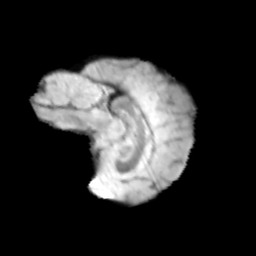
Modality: T2w
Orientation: sagittal
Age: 11
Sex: male
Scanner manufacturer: siemens
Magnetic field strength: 3 T
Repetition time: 3.8 s
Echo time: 0.07 s